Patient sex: F
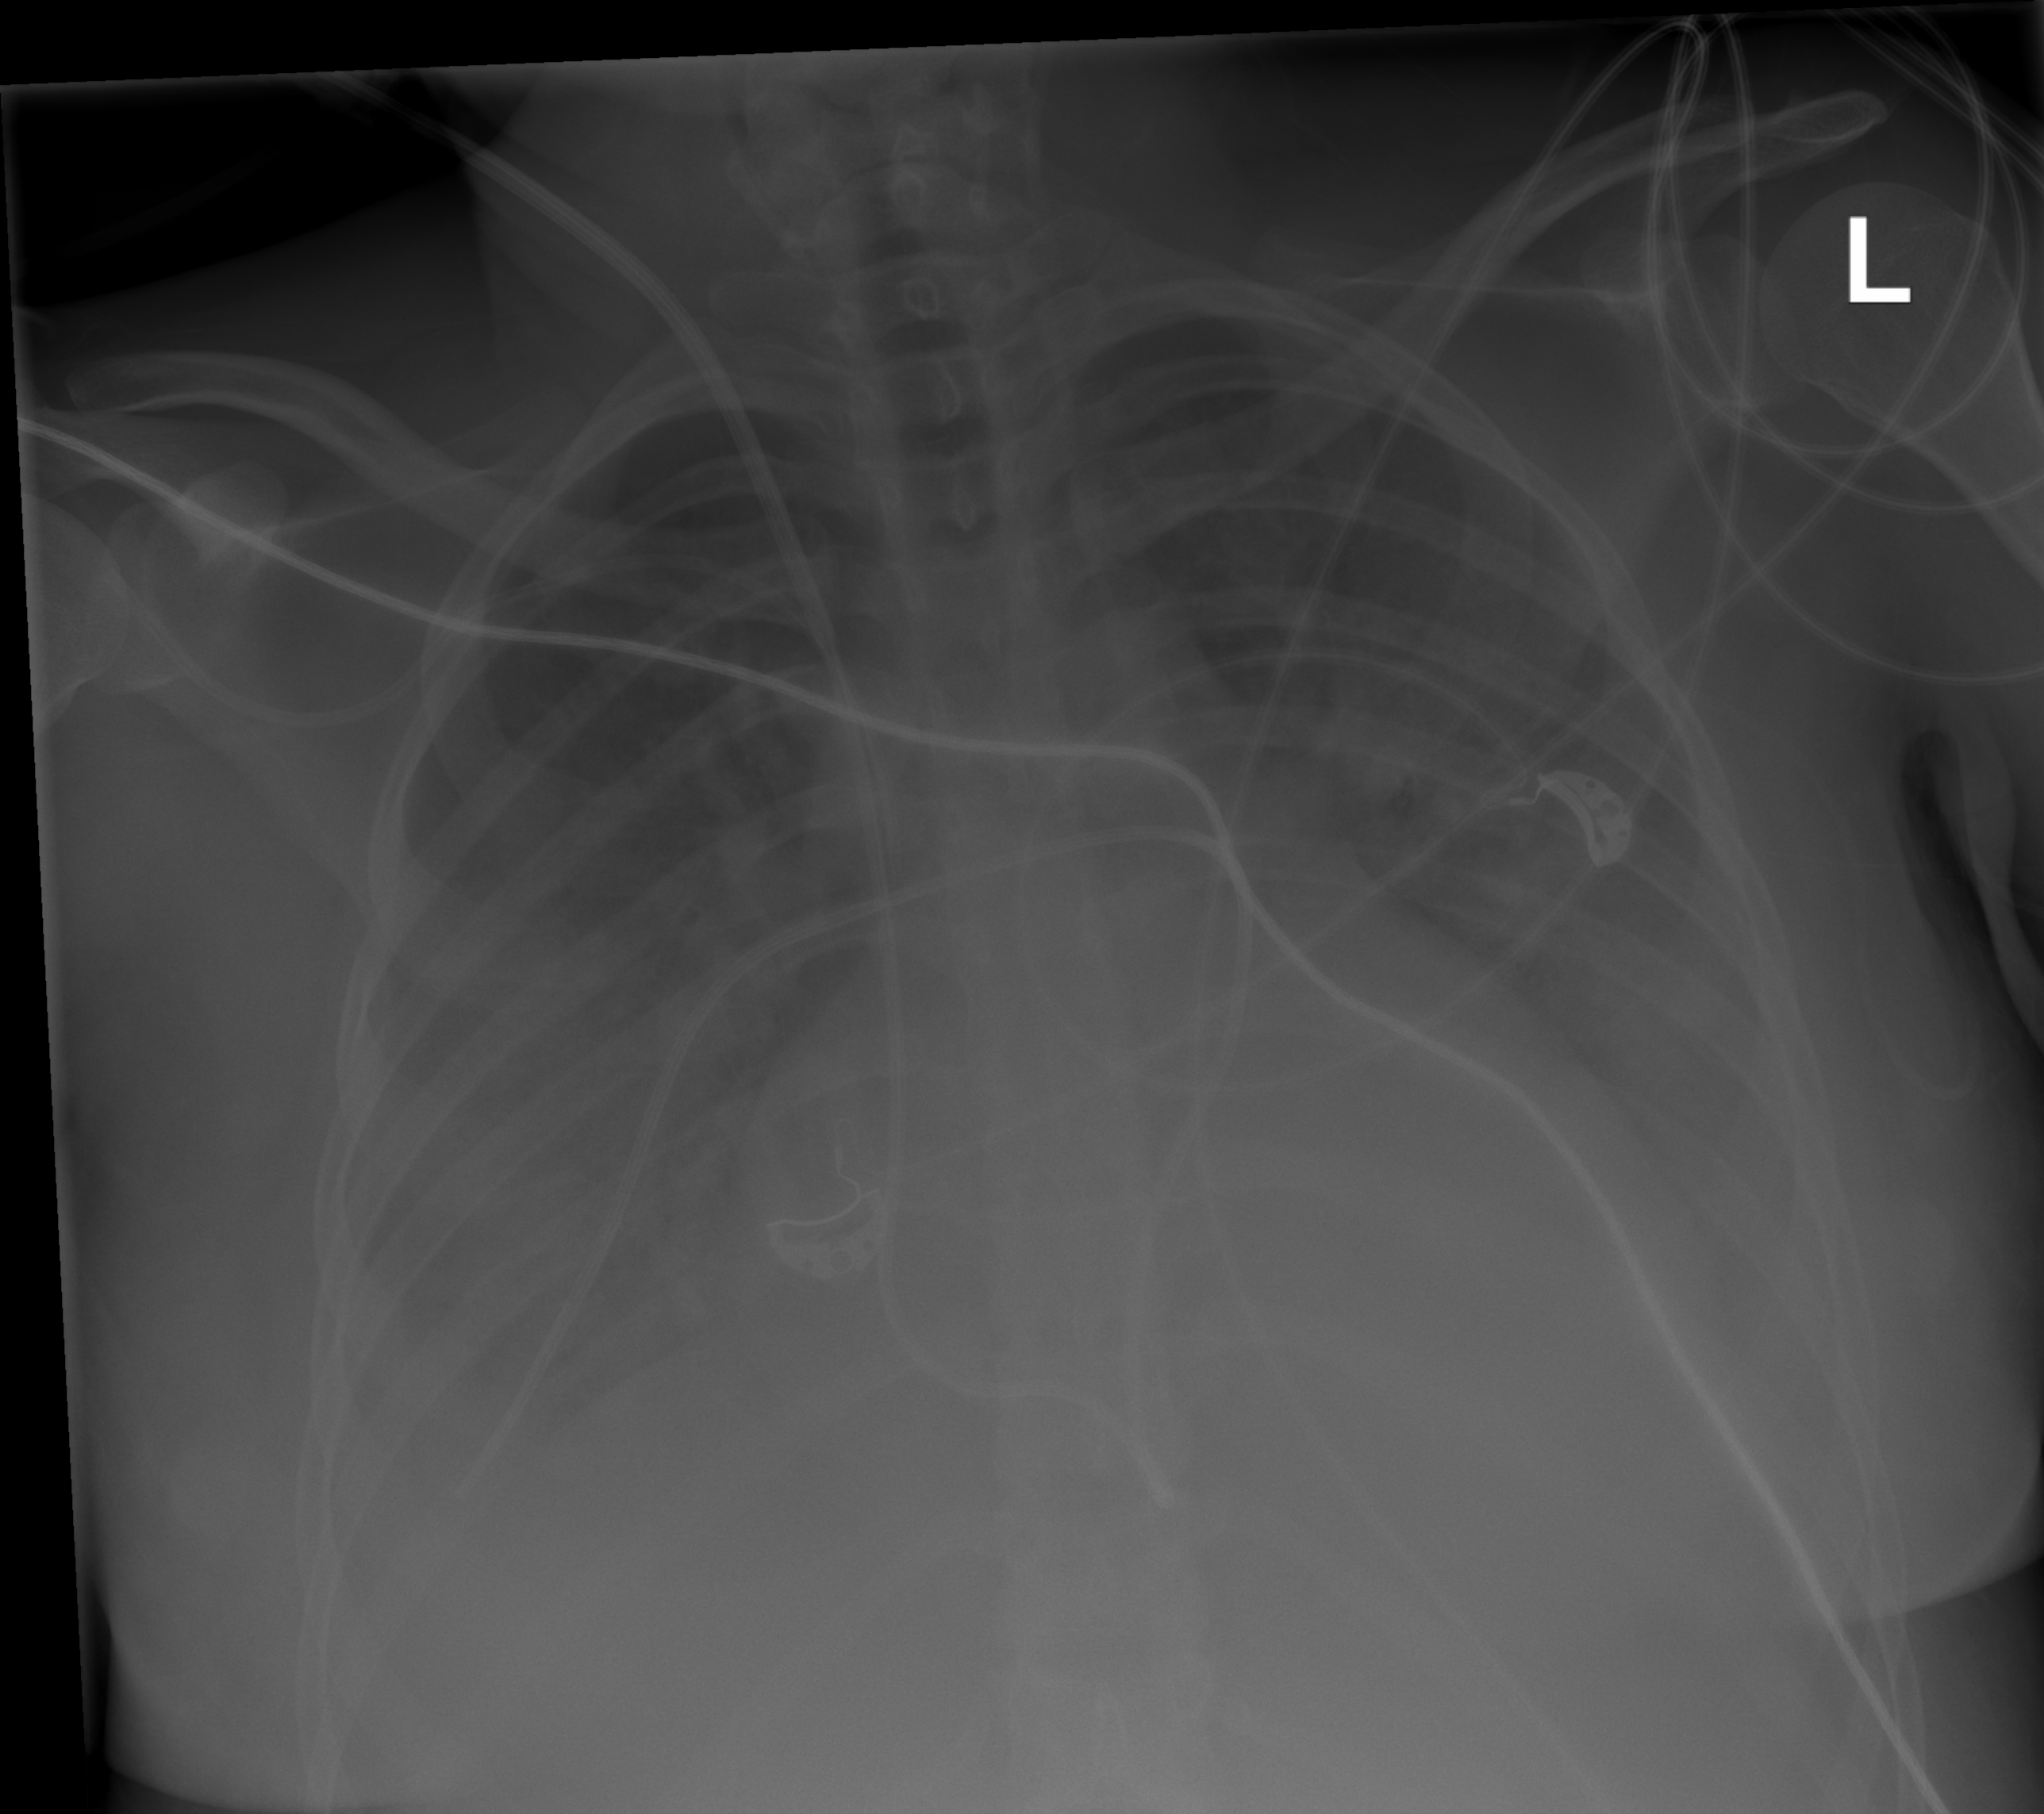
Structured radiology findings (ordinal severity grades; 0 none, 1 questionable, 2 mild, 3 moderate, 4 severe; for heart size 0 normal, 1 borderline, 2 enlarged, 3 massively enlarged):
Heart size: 2
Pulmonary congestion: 2
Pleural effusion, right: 3
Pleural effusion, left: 3
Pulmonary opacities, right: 2
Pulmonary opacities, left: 2
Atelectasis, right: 2
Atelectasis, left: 2